Field crop: tomato
Growth stage: 1
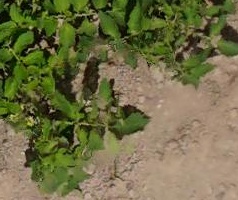
Species: tomato